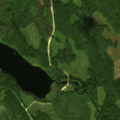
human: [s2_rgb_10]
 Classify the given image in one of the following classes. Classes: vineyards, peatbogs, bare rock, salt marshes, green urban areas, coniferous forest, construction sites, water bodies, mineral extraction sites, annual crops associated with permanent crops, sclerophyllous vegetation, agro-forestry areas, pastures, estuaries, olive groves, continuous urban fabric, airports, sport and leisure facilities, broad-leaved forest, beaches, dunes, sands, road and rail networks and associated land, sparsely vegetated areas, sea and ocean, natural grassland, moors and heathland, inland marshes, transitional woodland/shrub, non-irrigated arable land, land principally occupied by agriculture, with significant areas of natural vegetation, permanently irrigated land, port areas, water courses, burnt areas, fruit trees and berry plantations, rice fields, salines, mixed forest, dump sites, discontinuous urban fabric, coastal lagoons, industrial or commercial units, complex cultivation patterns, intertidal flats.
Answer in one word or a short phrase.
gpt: coniferous forest, mixed forest, transitional woodland/shrub